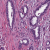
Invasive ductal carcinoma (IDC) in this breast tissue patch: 1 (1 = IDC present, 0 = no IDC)